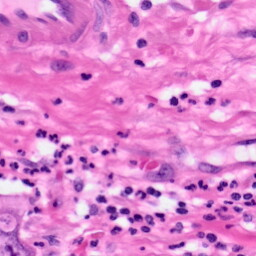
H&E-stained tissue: Pancreatic